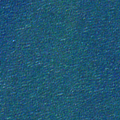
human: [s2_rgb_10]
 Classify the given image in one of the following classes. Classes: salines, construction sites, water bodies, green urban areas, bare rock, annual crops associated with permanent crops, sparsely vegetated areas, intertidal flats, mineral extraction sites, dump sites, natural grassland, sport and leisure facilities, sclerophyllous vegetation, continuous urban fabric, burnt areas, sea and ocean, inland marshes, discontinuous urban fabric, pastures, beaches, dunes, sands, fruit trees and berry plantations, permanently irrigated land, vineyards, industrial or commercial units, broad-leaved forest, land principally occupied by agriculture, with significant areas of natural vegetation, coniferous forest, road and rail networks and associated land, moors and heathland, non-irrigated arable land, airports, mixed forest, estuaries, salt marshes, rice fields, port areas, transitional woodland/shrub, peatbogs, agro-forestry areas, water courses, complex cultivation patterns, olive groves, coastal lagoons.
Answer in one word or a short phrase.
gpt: sea and ocean